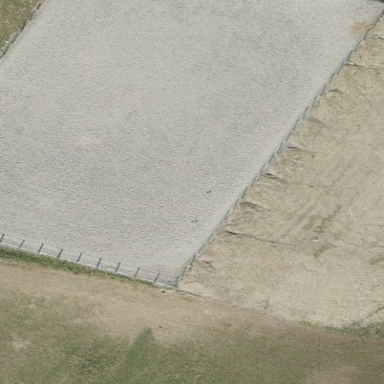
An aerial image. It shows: Equestrian pitch with sandy surface for leisure land.